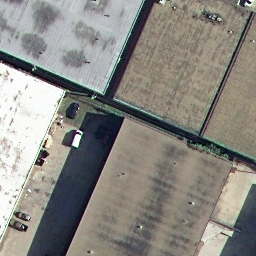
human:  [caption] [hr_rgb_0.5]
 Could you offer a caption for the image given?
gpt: Some cars parked beside buildings .

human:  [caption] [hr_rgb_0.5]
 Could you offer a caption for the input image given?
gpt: There are some buildings arranged neatly .

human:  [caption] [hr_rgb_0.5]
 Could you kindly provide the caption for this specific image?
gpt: The buildings arranged neatly with some cars parked beside them .

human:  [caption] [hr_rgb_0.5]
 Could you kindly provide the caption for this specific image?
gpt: The buildings arranged neatly .

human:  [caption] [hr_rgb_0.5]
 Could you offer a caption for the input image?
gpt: Some buildings arranged neatly .